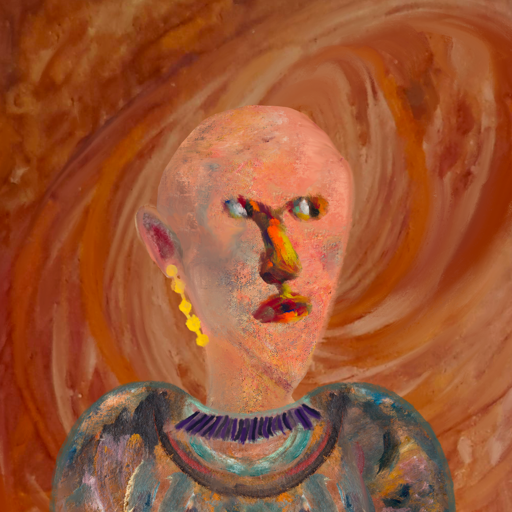
Background: Pious_Lady, Head And Neck Side: Irani, Face Side: An_Impression, Bust: Boggyland, Hair Side: Blank, Head Accessory: Blank, Second Necklace: Blank, Necklace: HillGirl, Baby: Blank